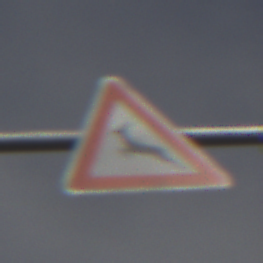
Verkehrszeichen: WildwechselRechts
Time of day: MorningAfternoon
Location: Outdoor (Suburban)
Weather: PartlyCloudy
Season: NotSpecified
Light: Natural